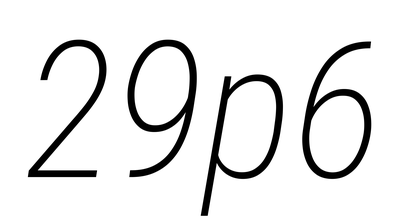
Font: Roboto-Italic_Condensed_ExtraLight_Italic